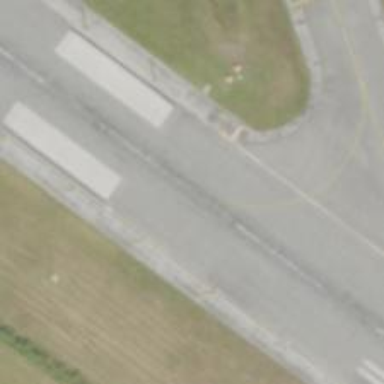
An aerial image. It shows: Asphalt runway at the airport.